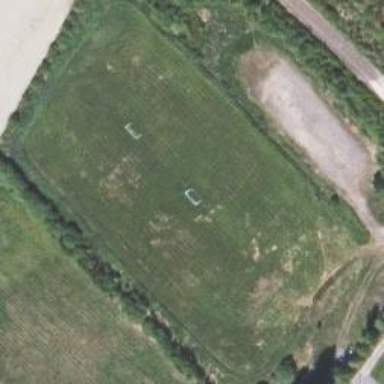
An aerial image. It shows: Soccer pitch designated for leisure and sports activities.